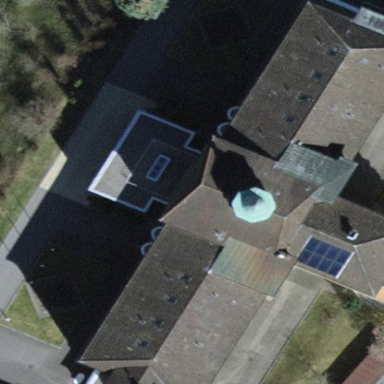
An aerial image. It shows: Convent building that serves as monastery.